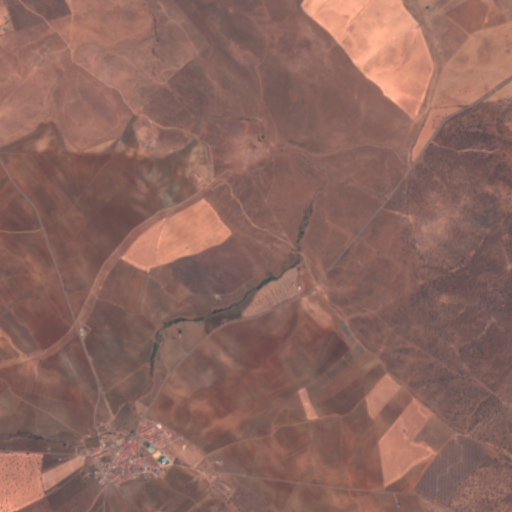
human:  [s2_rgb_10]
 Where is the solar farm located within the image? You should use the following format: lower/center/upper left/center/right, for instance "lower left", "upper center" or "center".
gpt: The solar farm is located in the lower right of the image.
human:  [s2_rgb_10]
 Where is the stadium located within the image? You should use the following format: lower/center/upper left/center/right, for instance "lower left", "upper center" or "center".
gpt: The stadium is located in the lower center of the image.
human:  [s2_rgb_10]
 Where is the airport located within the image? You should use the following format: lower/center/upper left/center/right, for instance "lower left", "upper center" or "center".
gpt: There is no airport in the image.